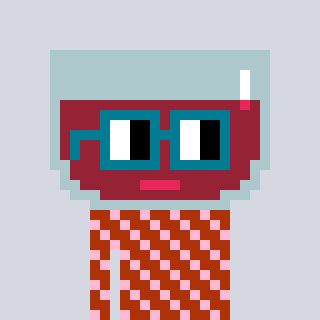
a pixel art character with square dark green glasses, a wine-shaped head and a hotbrown-colored body on a cool background